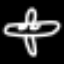
Label: airplane